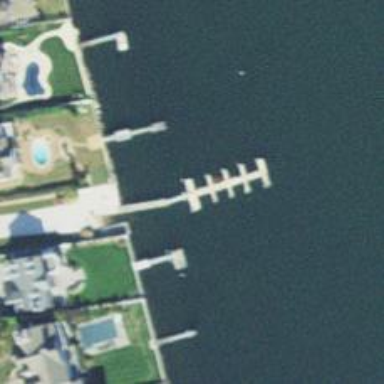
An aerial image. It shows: Man-made pier.